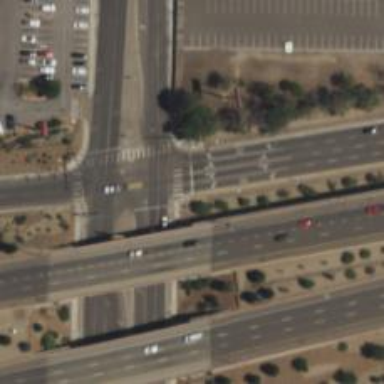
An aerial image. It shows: Solid stop line on the road.